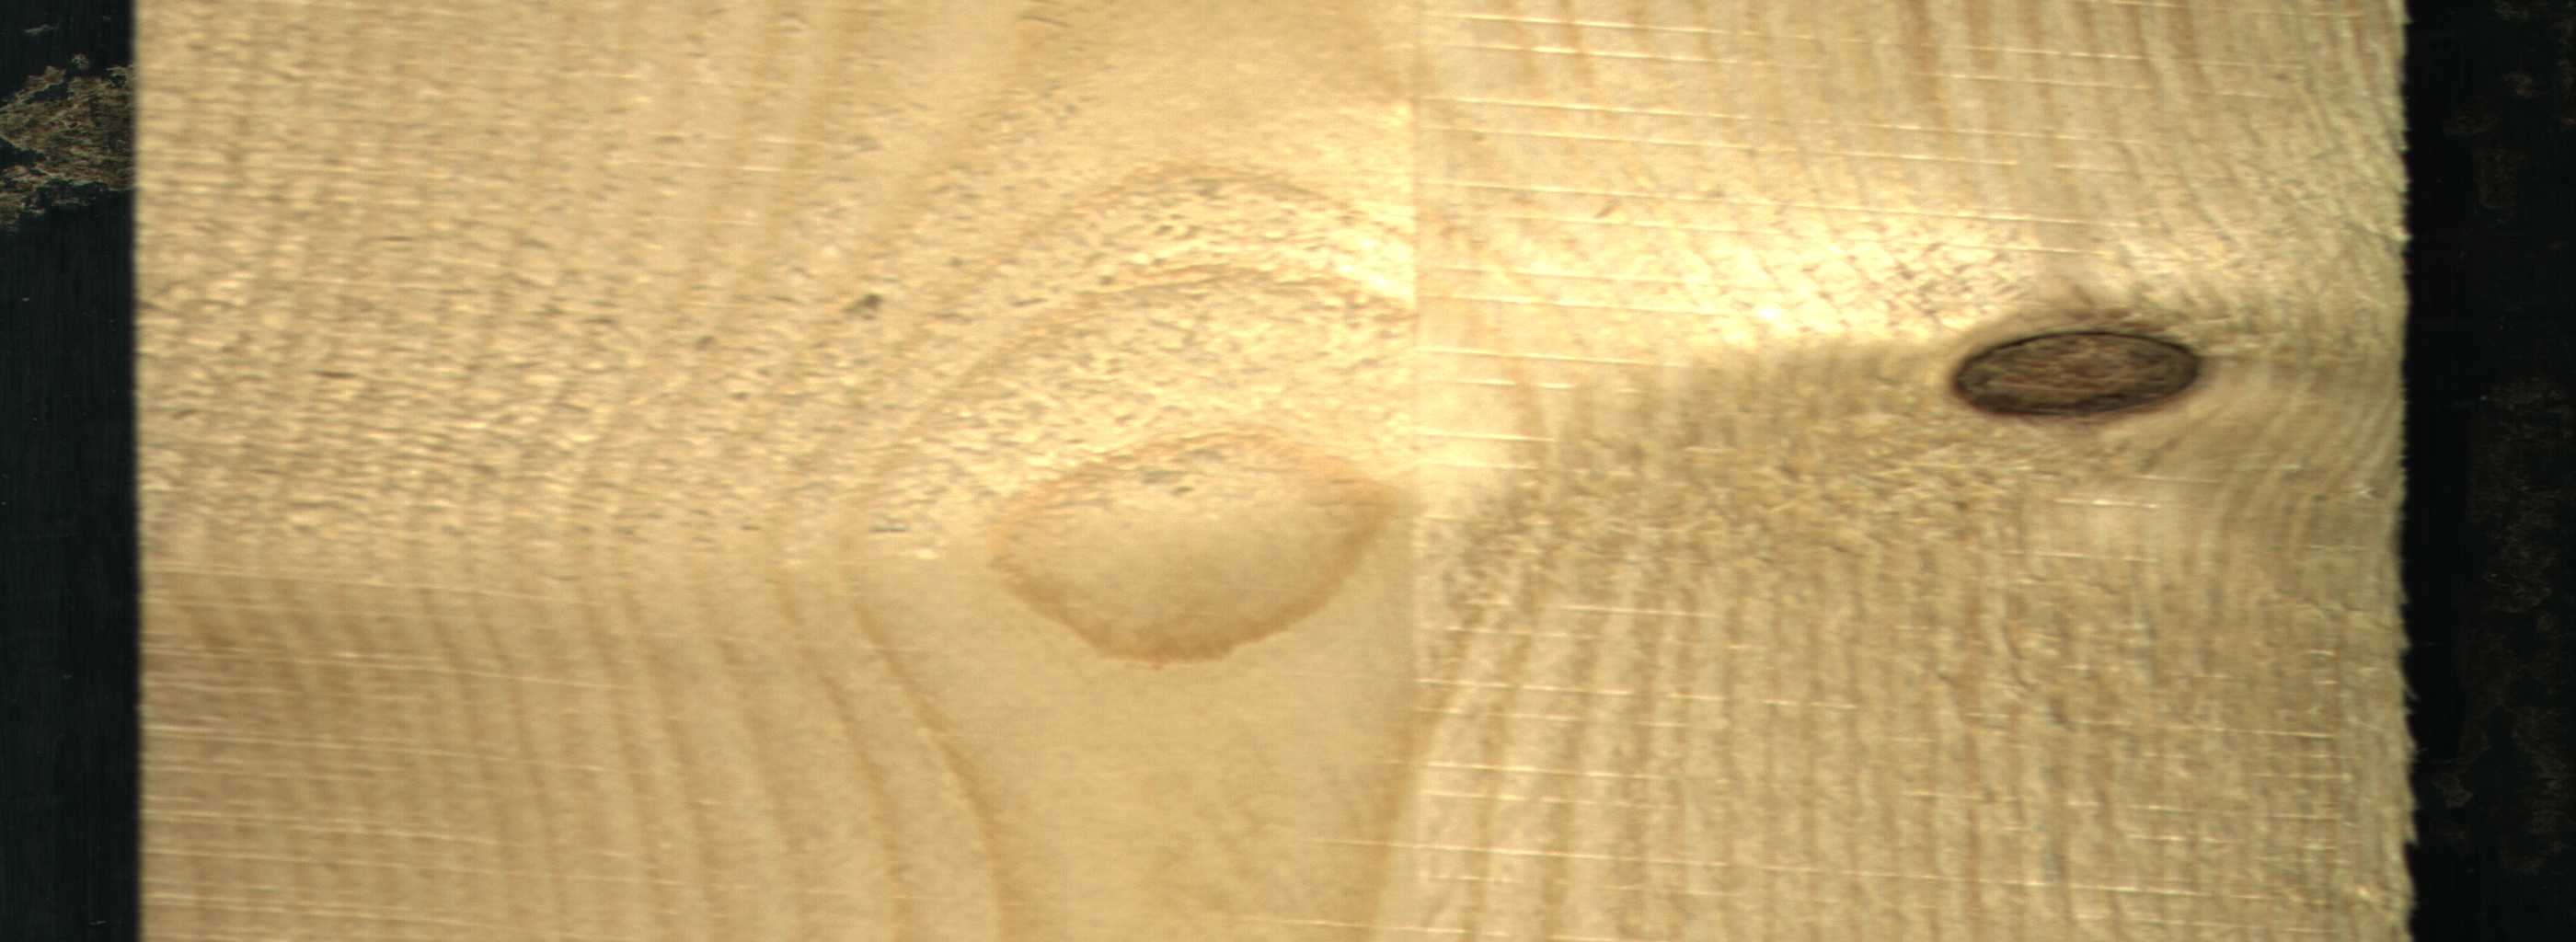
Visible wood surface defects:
Dead_Knot